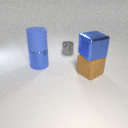
large blue metal cylinder to the left of large brown rubber cube